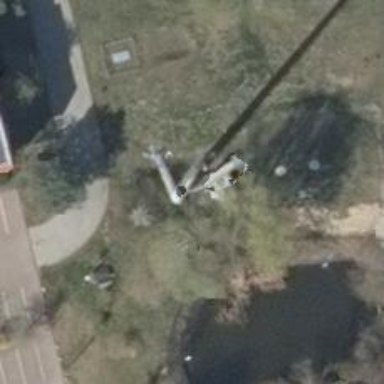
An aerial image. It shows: Communication mast tower.